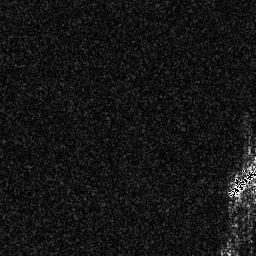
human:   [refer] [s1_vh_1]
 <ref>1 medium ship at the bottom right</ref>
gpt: <box>[[88, 63, 99, 76, 0]]</box>